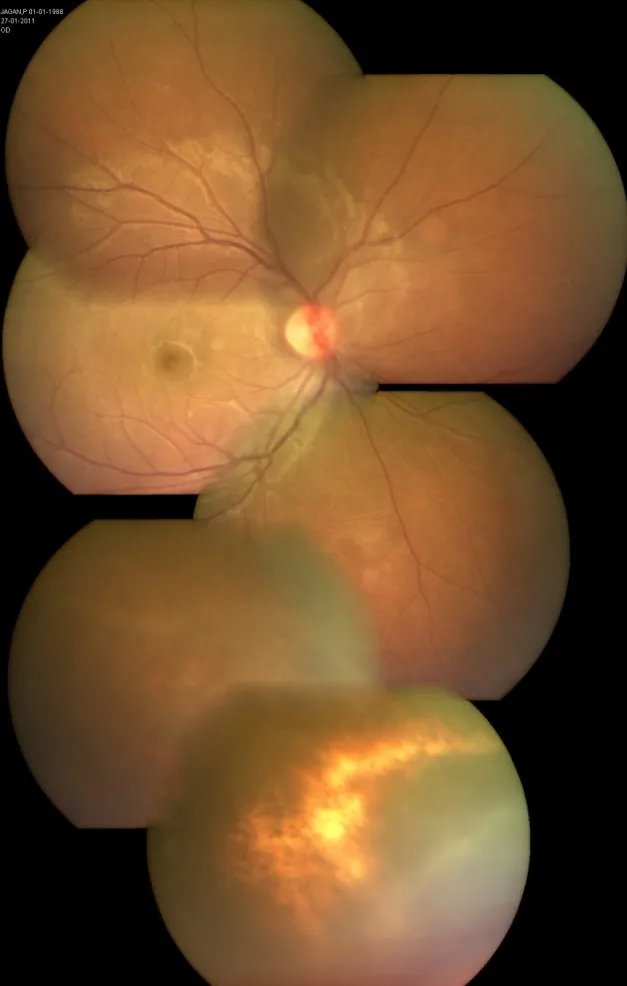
Three weeks after presentation. Color fundus montage of the right eye reveals minimal media haze overlying the affected quadrant with an area of chorioretinal pigmentation.
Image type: ophthalmic_imaging (fundus_photograph)